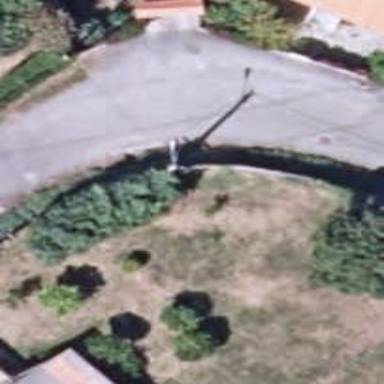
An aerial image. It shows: Fence.